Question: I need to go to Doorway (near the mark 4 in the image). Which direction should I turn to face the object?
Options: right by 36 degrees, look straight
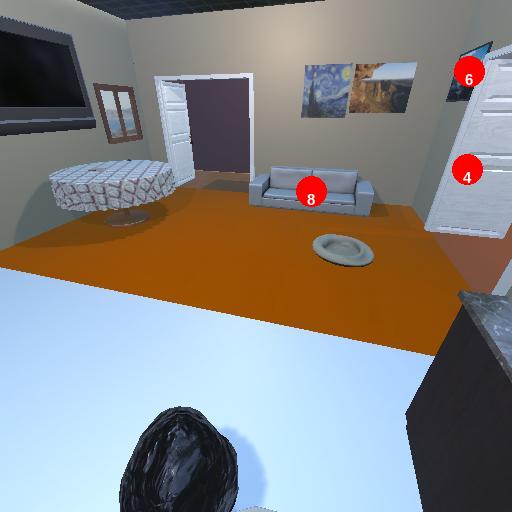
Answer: right by 36 degrees